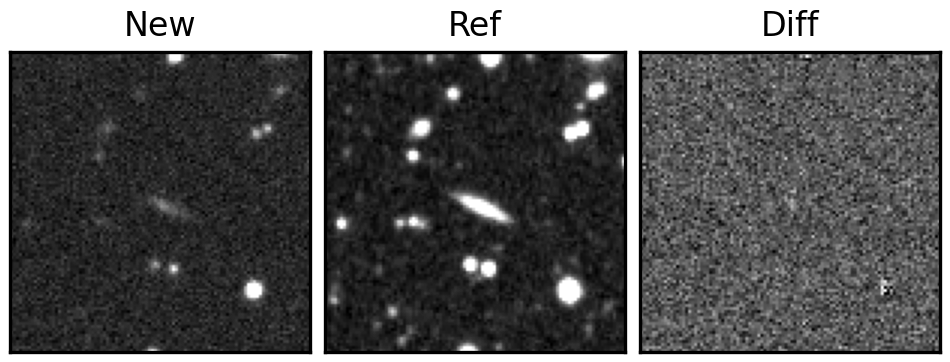
Label: real